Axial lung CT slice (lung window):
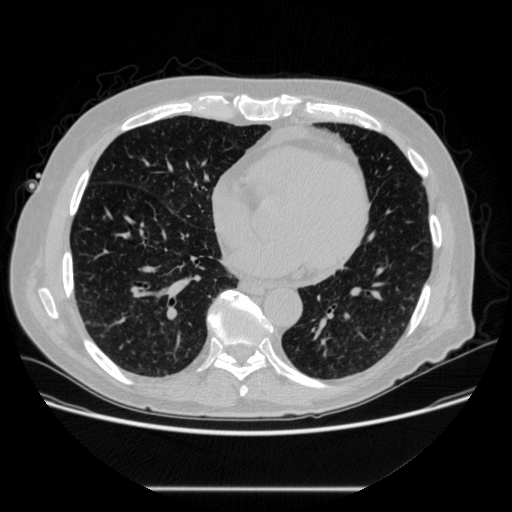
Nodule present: no